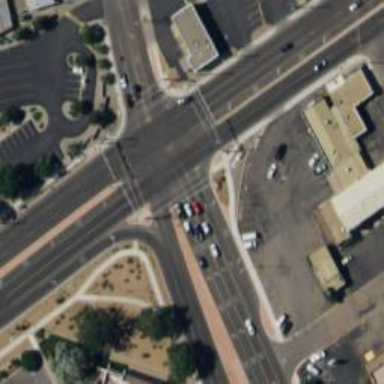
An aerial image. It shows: Road marking with turn dashes.